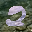
Label: 2